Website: home-depot
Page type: billing-address
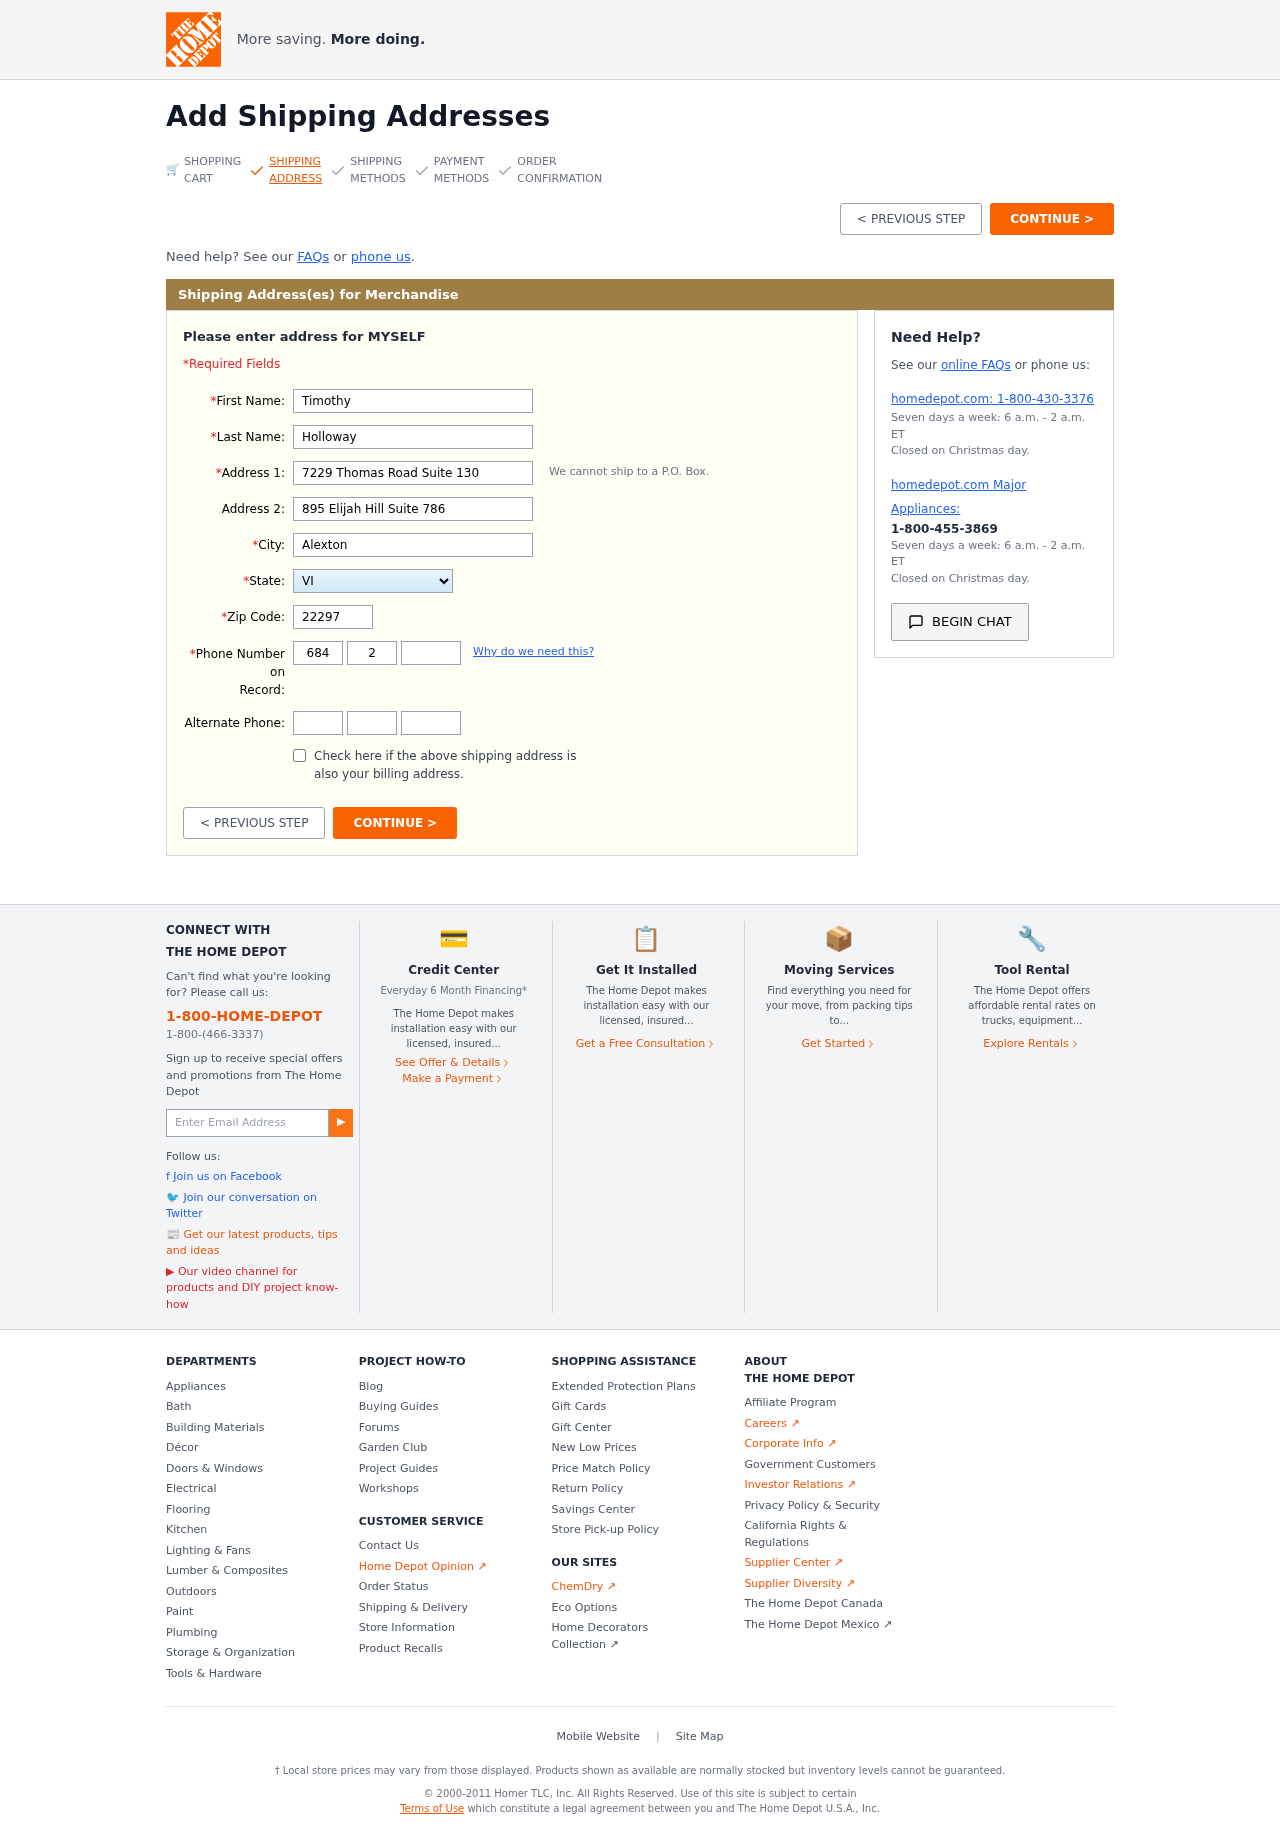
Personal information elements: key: PII_STATE
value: VI
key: PII_FIRSTNAME
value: Timothy
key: PII_LASTNAME
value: Holloway
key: PII_STREET
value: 7229 Thomas Road Suite 130
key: PII_STREET2
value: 895 Elijah Hill Suite 786
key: PII_CITY
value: Alexton
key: PII_POSTCODE
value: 22297
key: PII_PHONE_AREA
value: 684
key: PII_PHONE_PREFIX
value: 297
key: PII_PHONE_LINE
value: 0472